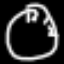
Label: clock